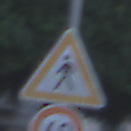
Verkehrszeichen: FussgaengerRechts
Zusatzzeichen unten: Geschwindigkeit40
Umgebung: Outdoor, Urban
Tageszeit: SunriseSunset
Wetter: PartlyCloudy
Licht: Natural
Jahreszeit: NotSpecified
Kontrast: LowContrast